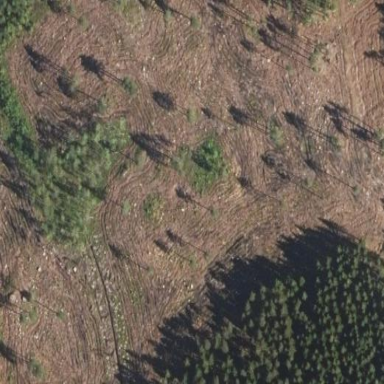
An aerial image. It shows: Clearcut man-made area surrounded by scrub vegetation.